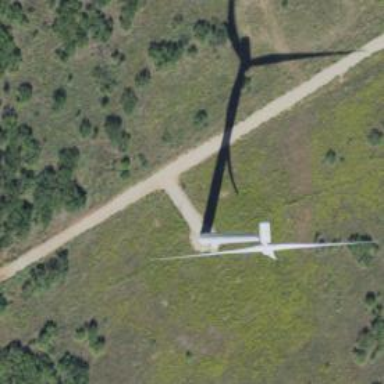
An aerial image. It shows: Wind generator powered by horizontal axis wind turbine.